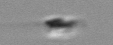
Label: flagellate_morphotype3